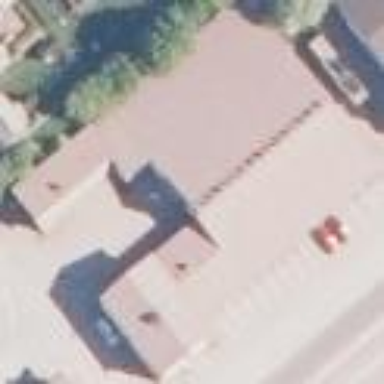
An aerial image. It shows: Building.